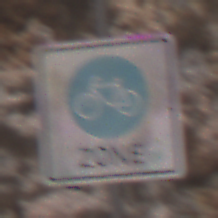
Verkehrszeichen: BeginnFahrradzone
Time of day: Midday
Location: Outdoor (Urban)
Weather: PartlyCloudy
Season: NotSpecified
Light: Natural